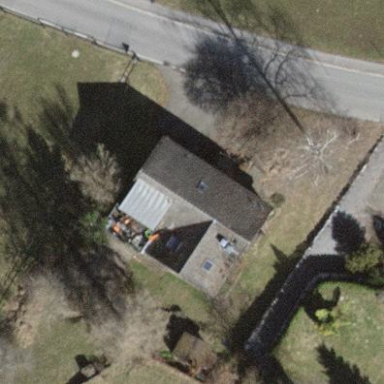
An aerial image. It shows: Simple house.